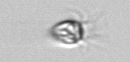
Label: Balanion